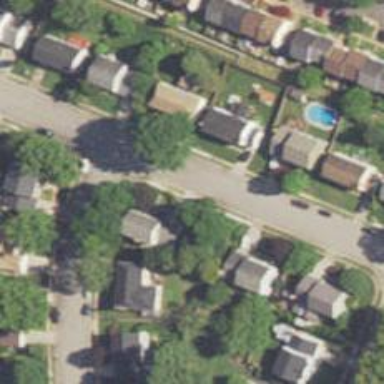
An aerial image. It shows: Driveway.